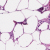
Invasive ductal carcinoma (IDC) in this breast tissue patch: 0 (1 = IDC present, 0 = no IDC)